Aerial crown-view tile of a tropical tree (Barro Colorado Island, Panama), acquired 20250414:
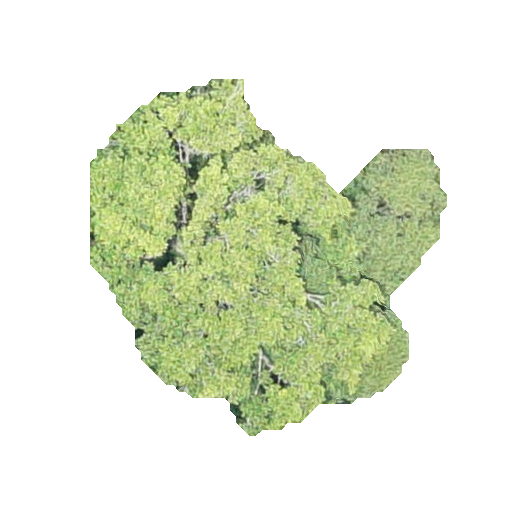
Species: Poulsenia armata
GBIF accepted scientific name: Poulsenia armata
Crown area: 122.653 m²